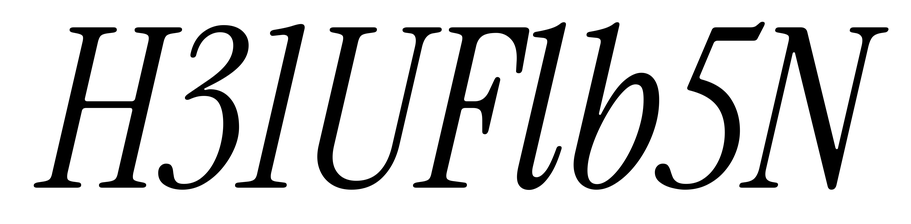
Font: InstrumentSerif-Italic